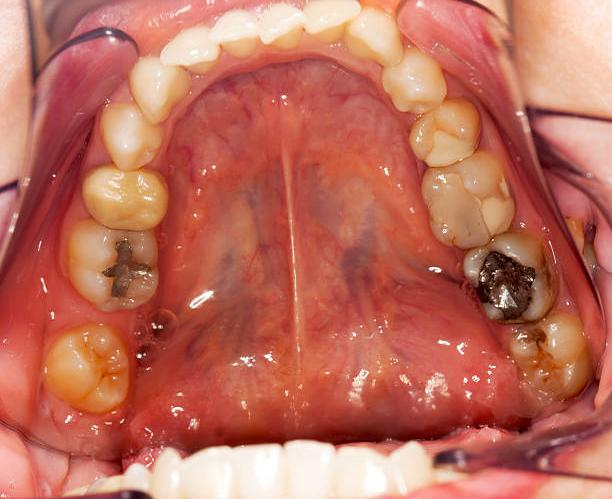
Condition: Gingivitis